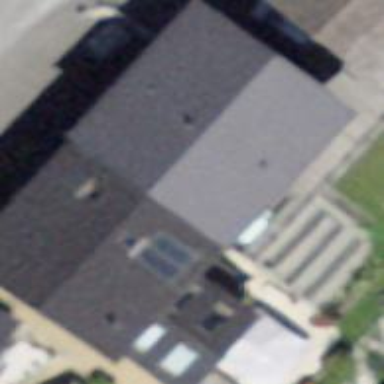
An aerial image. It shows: Simple and straightforward house.